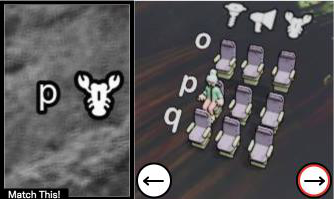
Task: seats
Answer: no